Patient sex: M
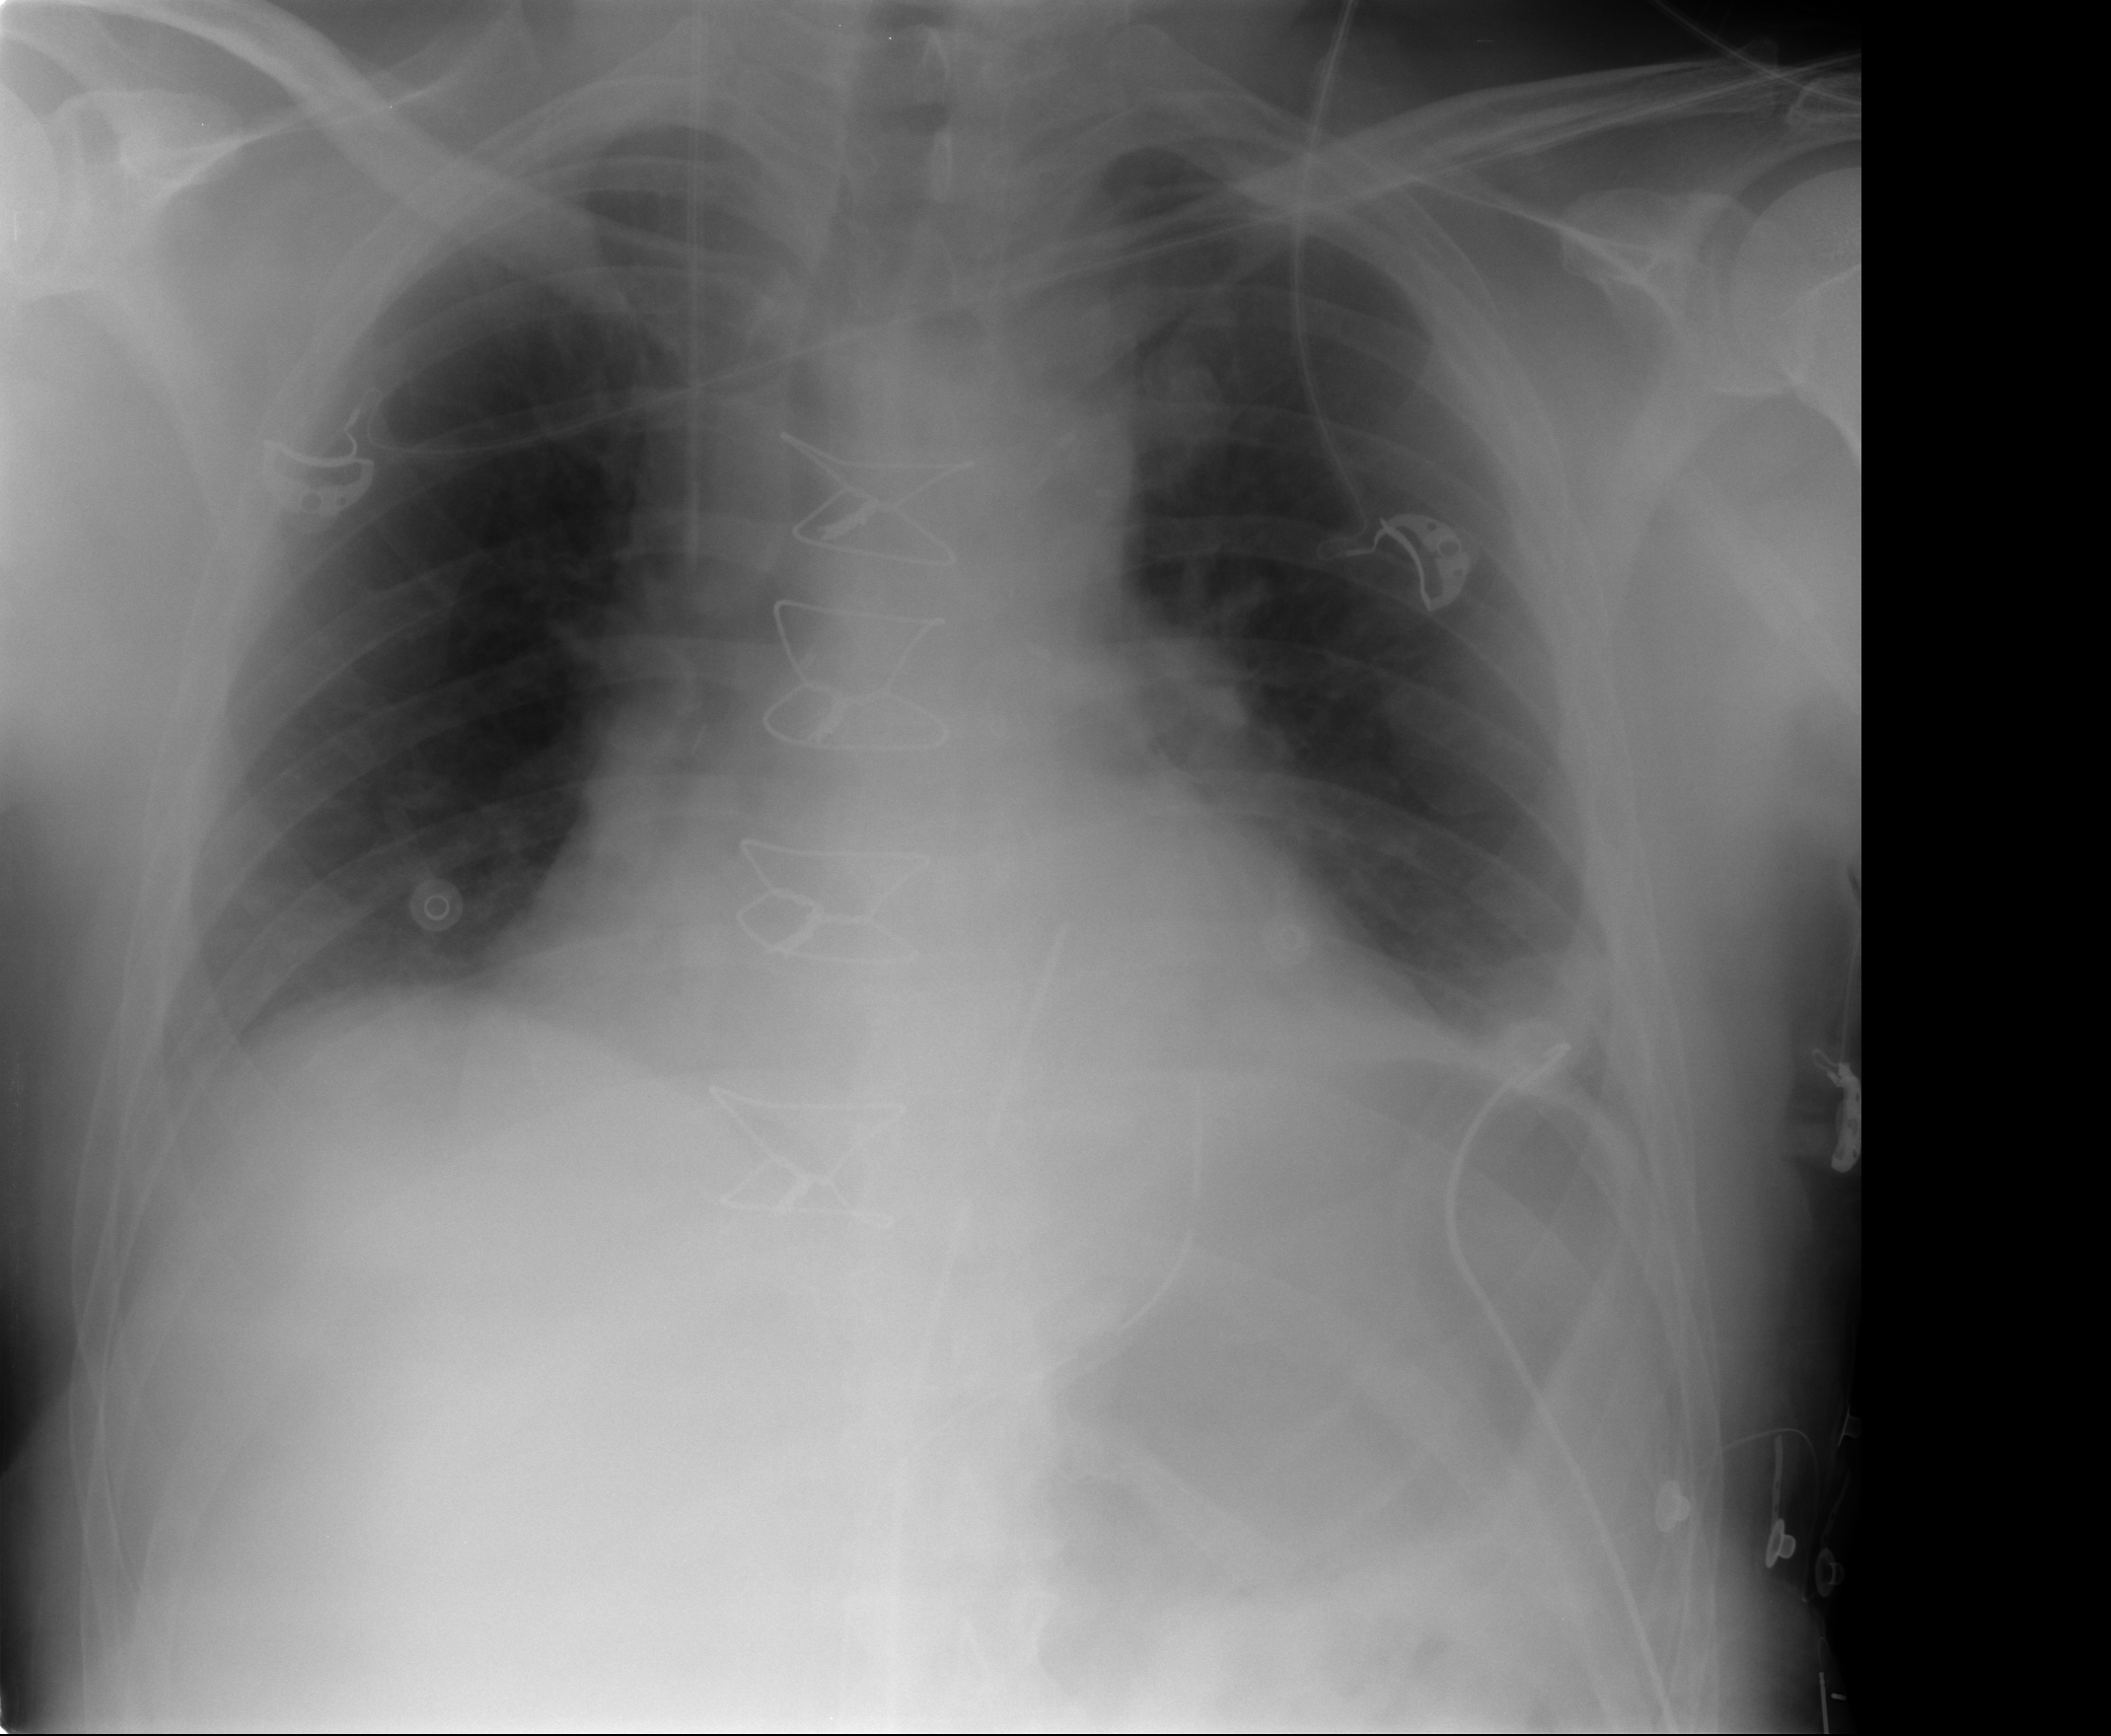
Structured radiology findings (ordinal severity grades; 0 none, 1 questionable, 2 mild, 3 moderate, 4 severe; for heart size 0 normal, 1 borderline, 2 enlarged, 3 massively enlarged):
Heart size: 1
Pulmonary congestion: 2
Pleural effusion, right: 1
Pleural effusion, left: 1
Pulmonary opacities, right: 0
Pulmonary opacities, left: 0
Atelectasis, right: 2
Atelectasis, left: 2